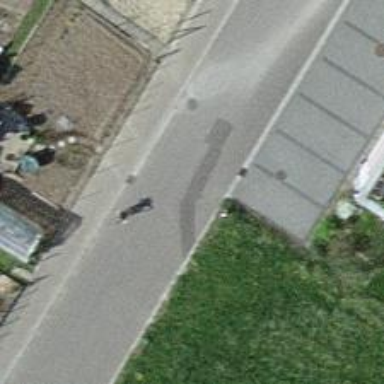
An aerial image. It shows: Bollard.